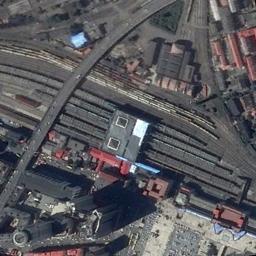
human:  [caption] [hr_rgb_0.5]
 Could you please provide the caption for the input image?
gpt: Many buildings of different shapes and sizes are beside the railway station .

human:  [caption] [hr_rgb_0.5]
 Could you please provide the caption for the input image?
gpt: The railway station has some railways and buildings of different heights and sizes and an overpass is over the railways .

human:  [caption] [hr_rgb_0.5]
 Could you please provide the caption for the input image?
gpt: The railway station is next to some buildings .

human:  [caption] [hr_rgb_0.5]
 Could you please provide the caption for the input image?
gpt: There is a big railway station in the city .

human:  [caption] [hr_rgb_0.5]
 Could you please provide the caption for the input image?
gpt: There are some black buildings beside the railway station .